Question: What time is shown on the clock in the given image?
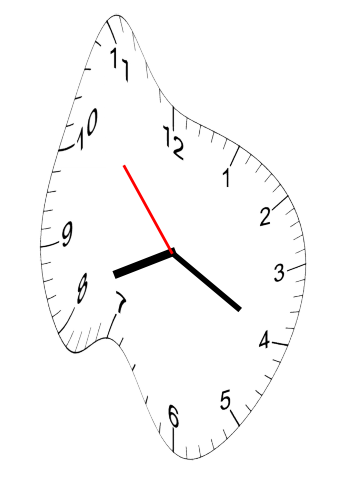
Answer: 08:19:53